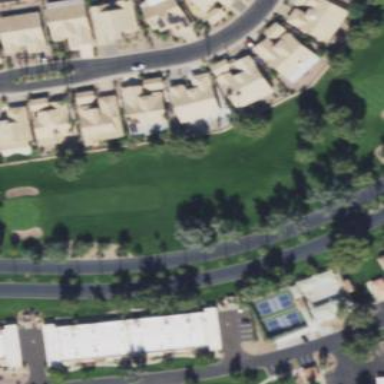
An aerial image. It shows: Rough area in golf course.